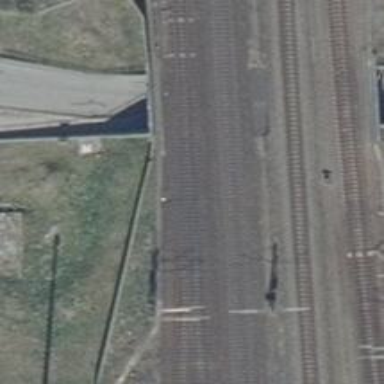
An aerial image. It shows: Railway switch with the turnout pointing to the right.